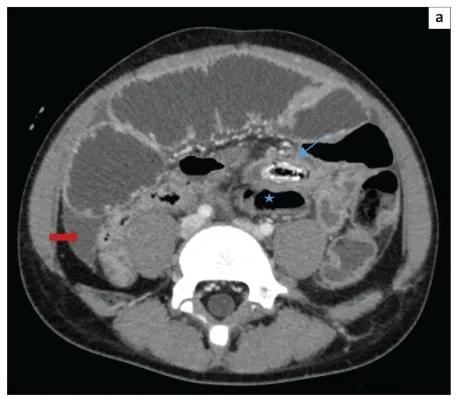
(a and b) Axial and coronal CT images demonstrating appendiceal wall thickening and enhancement with a faecolith (blue arrows) anterior and cephalad to the caecum (star). The right iliac fossa was unremarkable with fluid in the paracolic gutter (red arrow). Note the liver (red circle) is in the normal anatomic position.
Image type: radiology (ct)